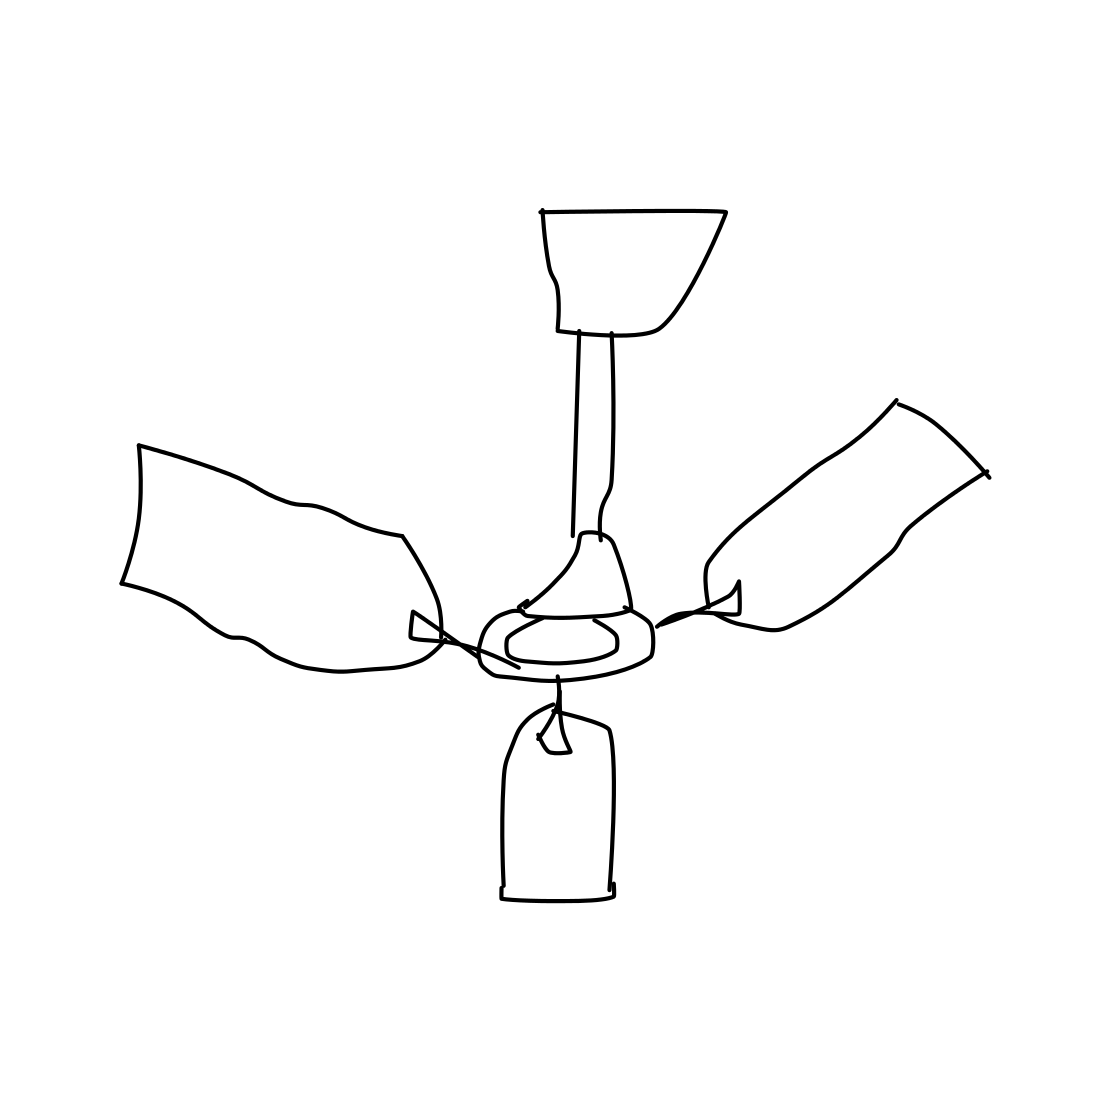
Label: fan